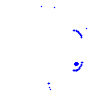
Particle: proton